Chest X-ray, AP view. Patient: 60 years old, sex F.
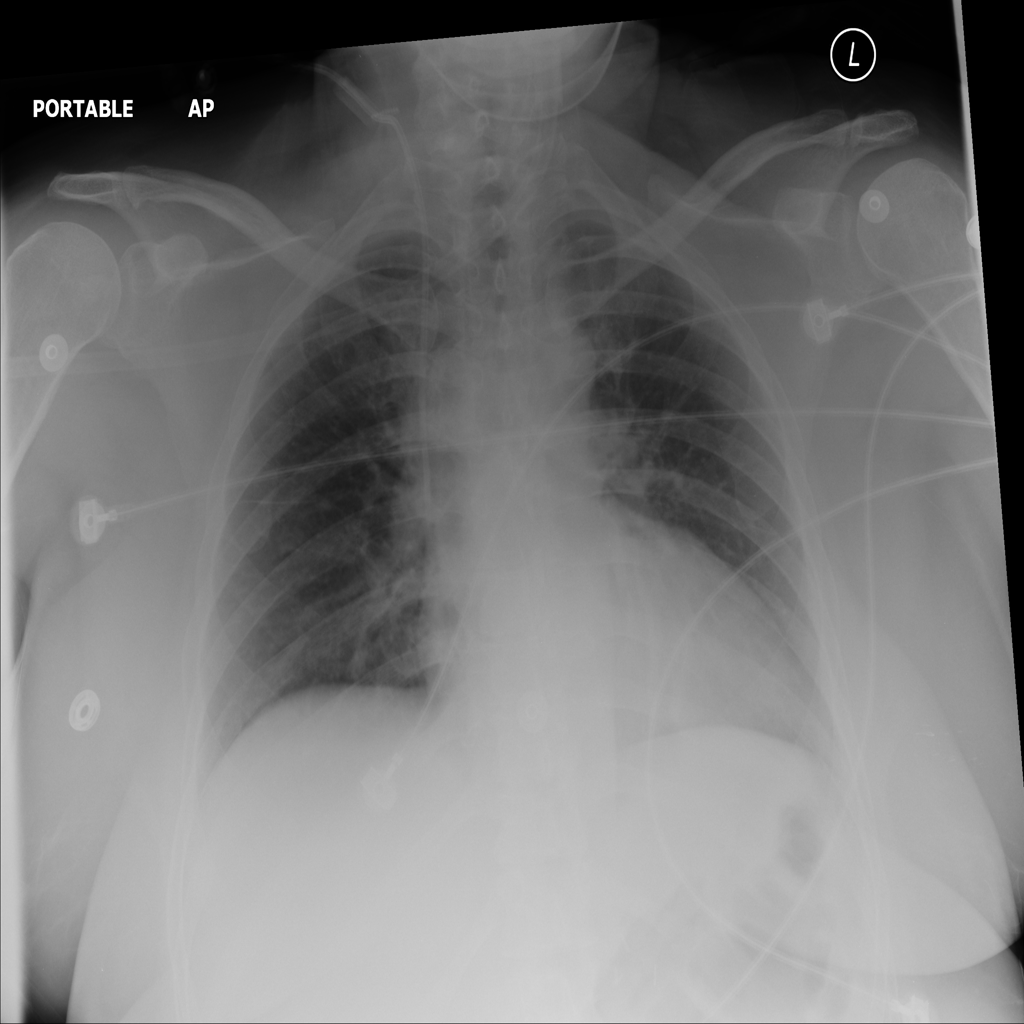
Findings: No Finding